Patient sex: M
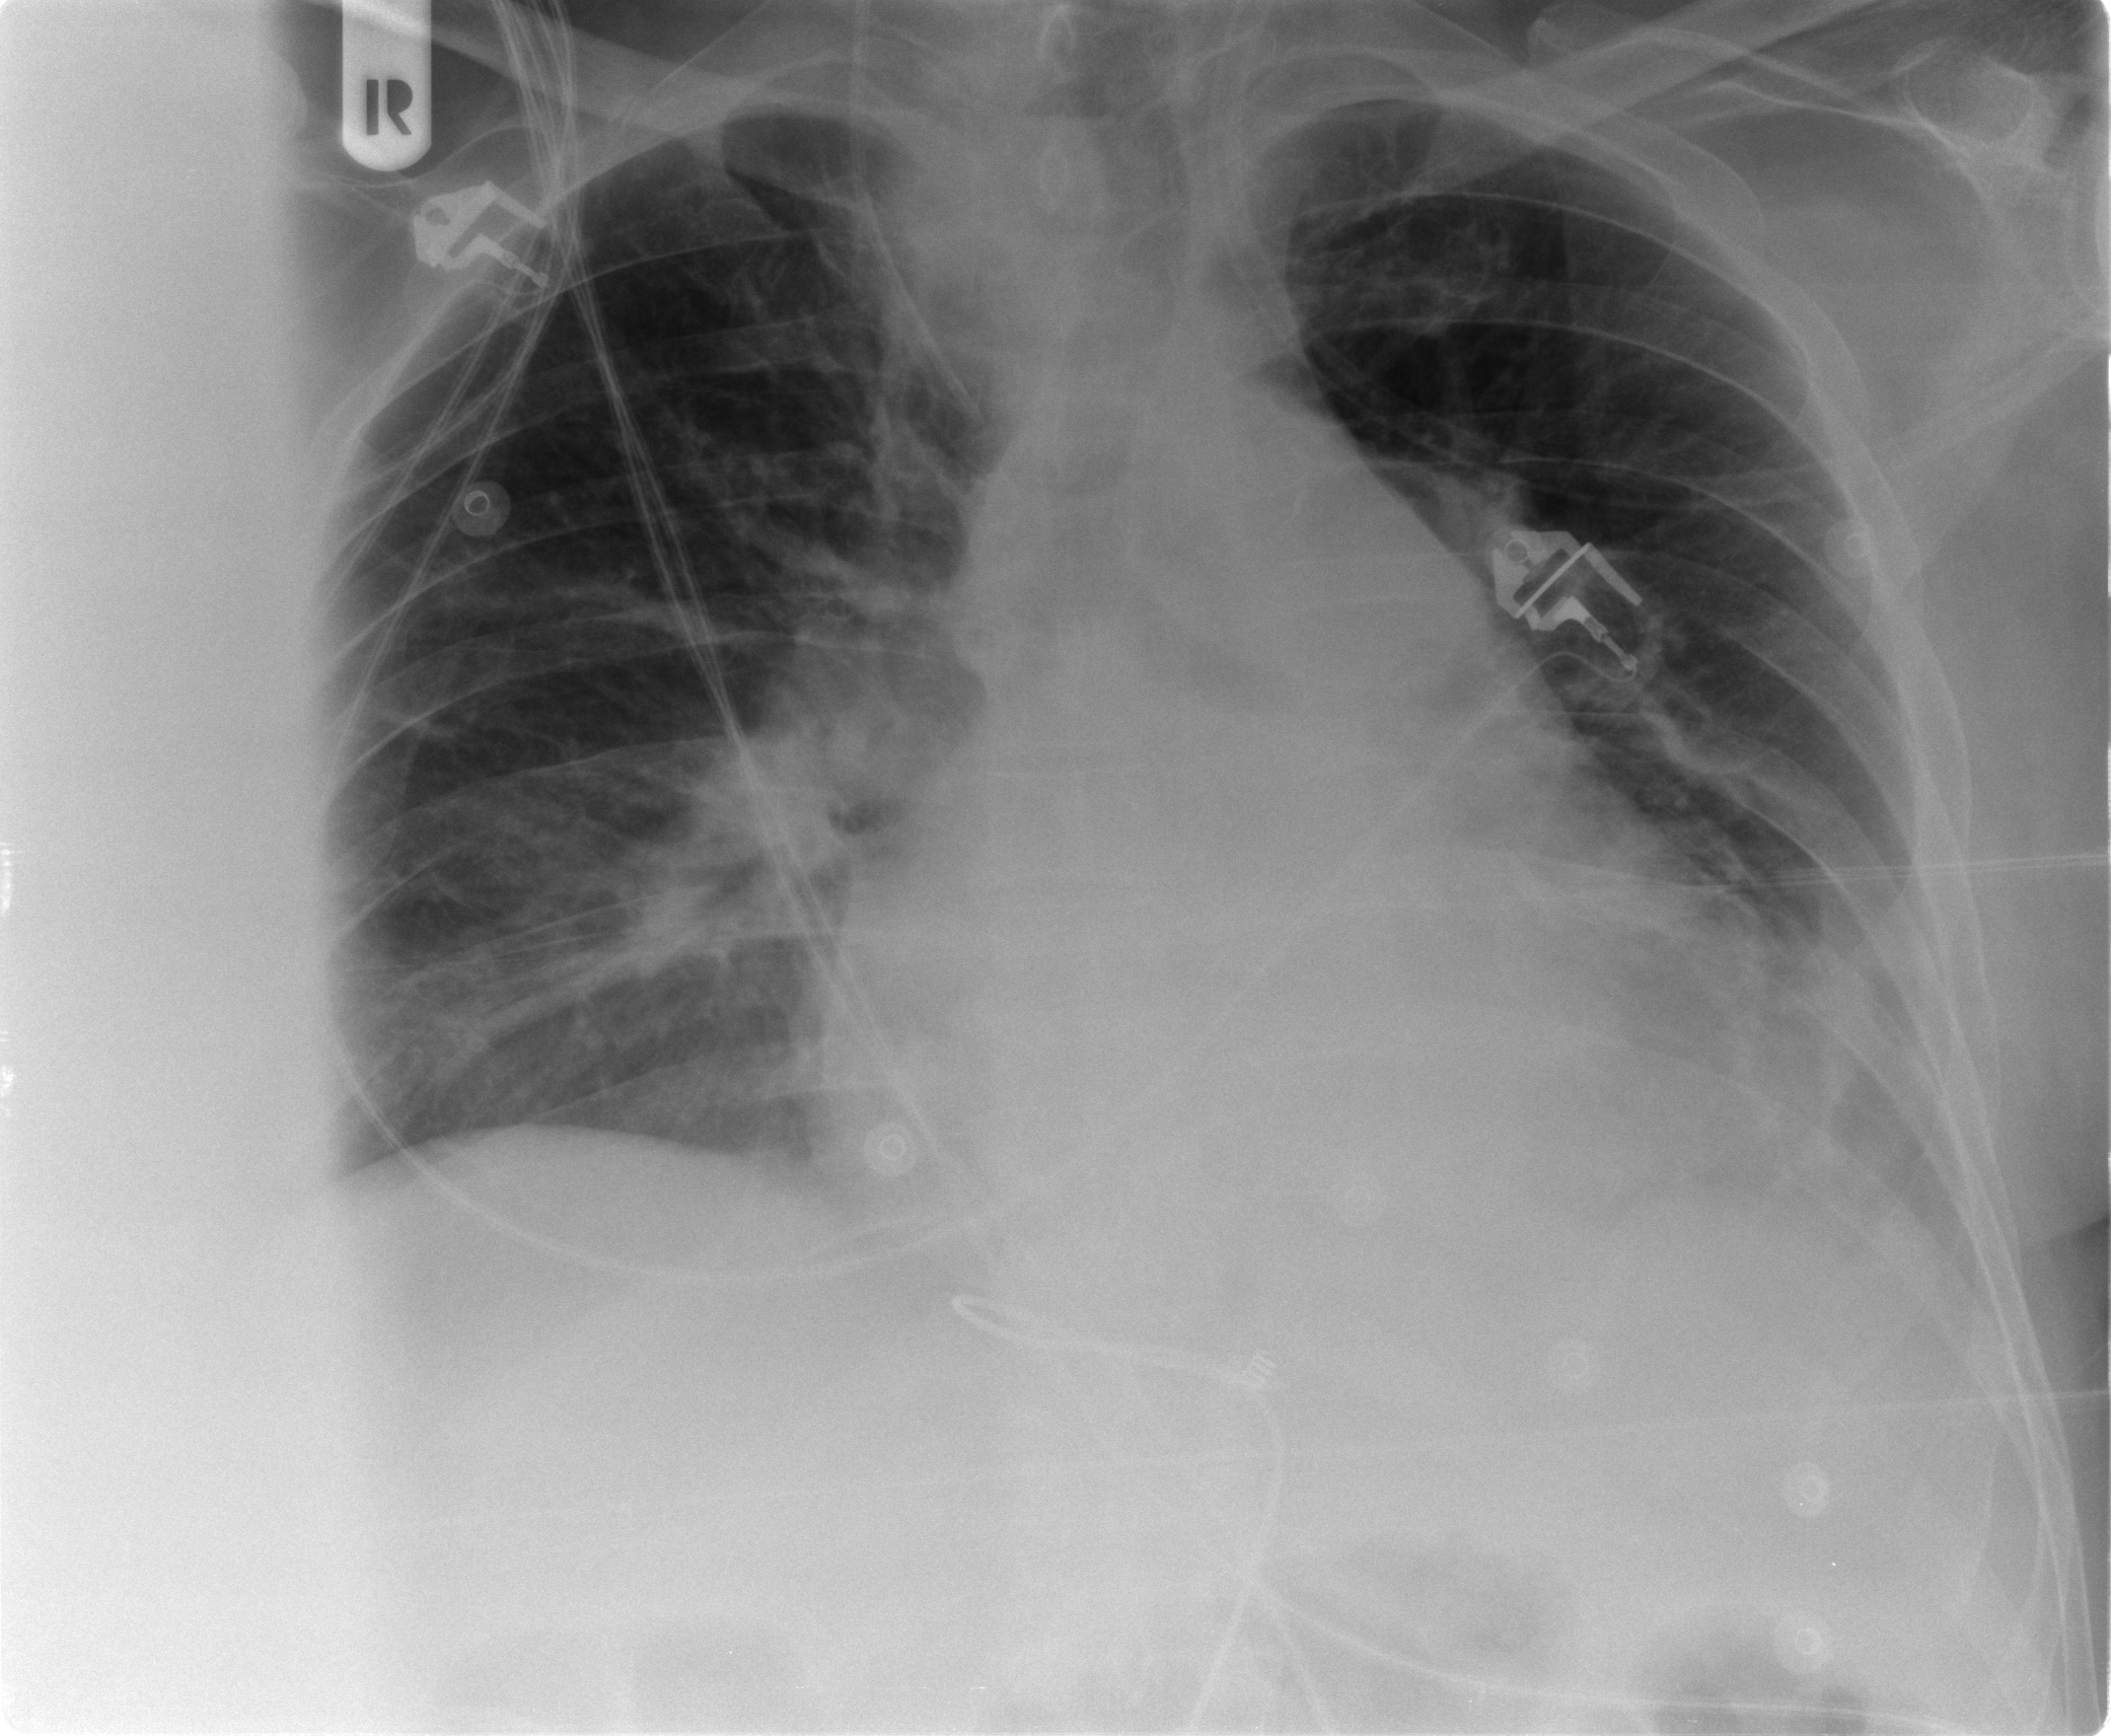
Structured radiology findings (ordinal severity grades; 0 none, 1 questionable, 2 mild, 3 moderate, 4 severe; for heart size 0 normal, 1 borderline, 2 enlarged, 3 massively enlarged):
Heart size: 2
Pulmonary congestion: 0
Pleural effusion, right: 0
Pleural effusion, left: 2
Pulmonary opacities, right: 0
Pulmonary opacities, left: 0
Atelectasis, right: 0
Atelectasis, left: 2